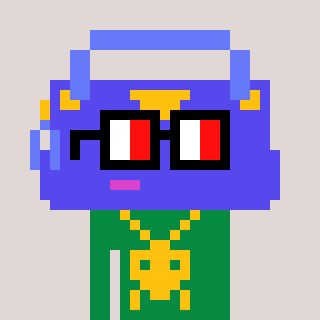
a pixel art character with square glasses with black frames and red eyes, a bag-shaped head and a green-colored body on a warm background